二年级 · 算术
逛商场。

9 元

29 元

7 元

24 元

(1) 东东带了 50 元钱, 买了一架玩具摩托车后还可以买几双袜子?

（2）文文买 3 顶帽子和一个木马，共花多少钱？
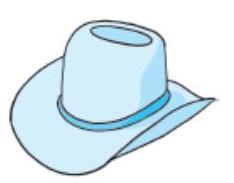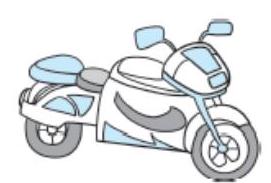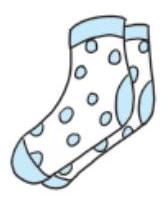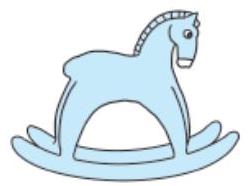
答案: (1) 3 双

(2) 51 元

【分析】 (1) 用东东带的钱减去一架玩具摩托车的钱, 剩下的钱再除以一双袜子的钱, 即可求出;

(2) 用一顶帽子的钱乘 3 顶加上一个木马的钱，即可求出。
【详解】 (1) $(50-29) \div 7$

$=21 \div 7$

$=3$ (双)

口答: 还可以买 3 双袜子。

(2) $9 \times 3+24$

$=27+24$

$=51($ 元 $)$

口答: 共花 51 元钱。

【点睛】本题考查两步计算的应用题, 注意分析出数量之间的关系, 利用乘除法和加减法的意义解答。